Question: I'm trying to copy a bunch of files to my app's caches folder when the app is installed on the device. I tried to use the 'Copy Files phase' to achieve this, but i don't really know which path to use for its destination.

is this the right approach ... ?
or is this not possible at all?
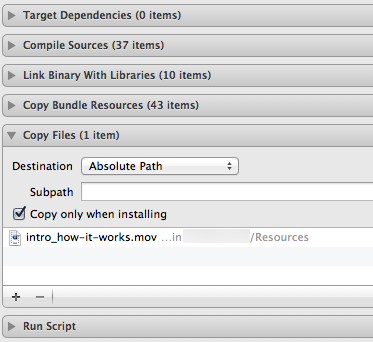
Answer: I am not sure if it is impossible using this approach. However you can always write a method which preloads your resources on launch to Caches dir. Here's sample code:
'''
NSString* path=[NSSearchPathForDirectoriesInDomains(NSCachesDirectory, NSUserDomainMask, YES) objectAtIndex:0];
path=[path stringByAppendingString:@"/plpart1.txt"];
NSError* error;
NSString* source=[[NSBundle mainBundle] pathForResource:@"pl_part1" ofType:@"txt"];
[[NSFileManager defaultManager] copyItemAtPath:source toPath:path error:&error];
'''